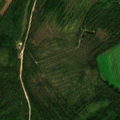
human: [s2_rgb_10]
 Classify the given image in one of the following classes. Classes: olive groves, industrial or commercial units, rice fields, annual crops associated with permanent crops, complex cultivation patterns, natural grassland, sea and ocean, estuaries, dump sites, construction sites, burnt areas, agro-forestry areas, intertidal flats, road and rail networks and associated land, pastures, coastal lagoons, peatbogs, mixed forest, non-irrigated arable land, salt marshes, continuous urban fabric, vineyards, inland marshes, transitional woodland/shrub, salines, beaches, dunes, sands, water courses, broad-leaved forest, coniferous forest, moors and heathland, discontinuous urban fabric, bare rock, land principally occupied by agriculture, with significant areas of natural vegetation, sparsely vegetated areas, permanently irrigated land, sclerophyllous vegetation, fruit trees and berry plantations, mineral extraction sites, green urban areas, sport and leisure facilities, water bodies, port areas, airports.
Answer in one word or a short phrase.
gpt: non-irrigated arable land, coniferous forest, mixed forest, transitional woodland/shrub, peatbogs